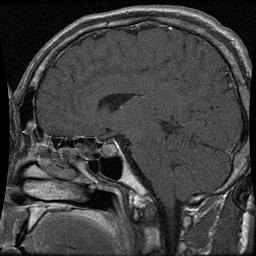
Label: pituitary